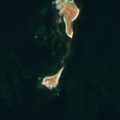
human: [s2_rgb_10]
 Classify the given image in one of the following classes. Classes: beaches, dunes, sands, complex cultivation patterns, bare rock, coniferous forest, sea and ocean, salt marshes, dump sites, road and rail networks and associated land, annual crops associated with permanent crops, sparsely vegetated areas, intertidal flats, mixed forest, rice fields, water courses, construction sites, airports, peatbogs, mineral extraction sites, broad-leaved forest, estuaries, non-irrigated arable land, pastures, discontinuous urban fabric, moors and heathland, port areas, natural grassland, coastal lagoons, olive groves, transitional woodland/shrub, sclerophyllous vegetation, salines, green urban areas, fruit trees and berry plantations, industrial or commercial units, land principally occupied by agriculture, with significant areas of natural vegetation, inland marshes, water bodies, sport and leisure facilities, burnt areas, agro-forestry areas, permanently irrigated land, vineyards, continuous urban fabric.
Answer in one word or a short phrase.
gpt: sea and ocean